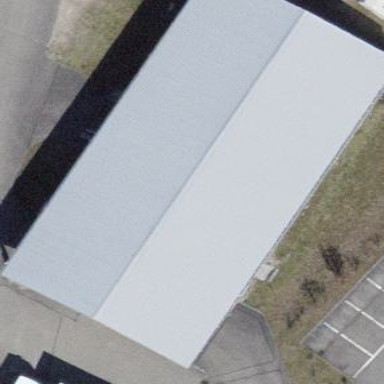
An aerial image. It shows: Building with tile roof.